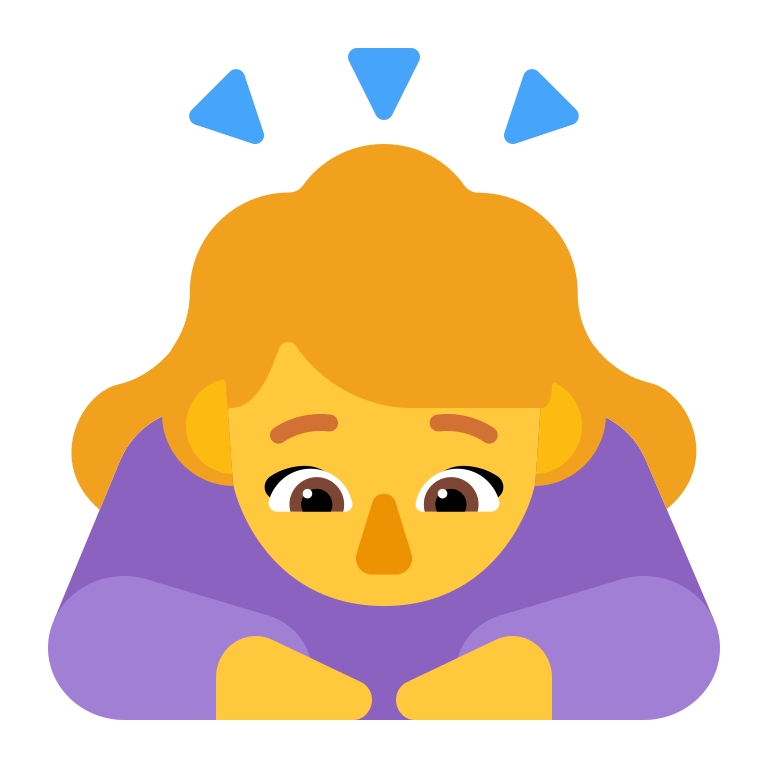
woman bowing flat default